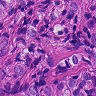
Metastatic tissue present: yes